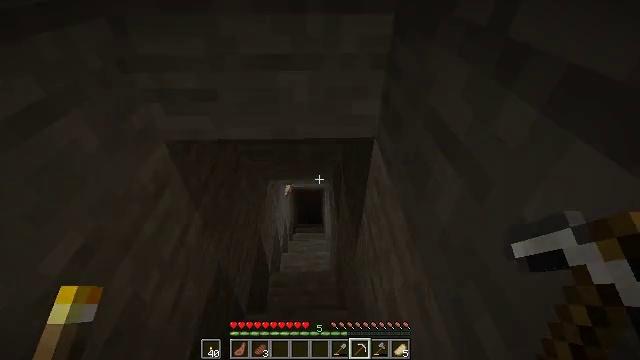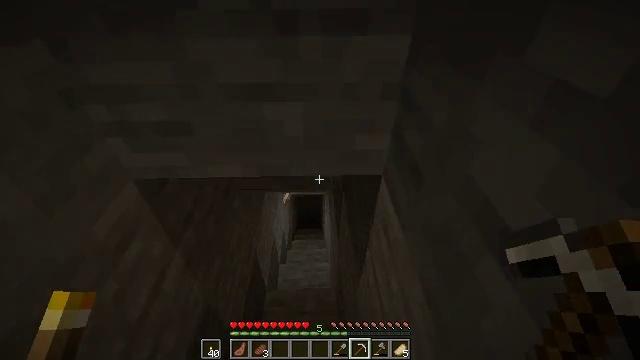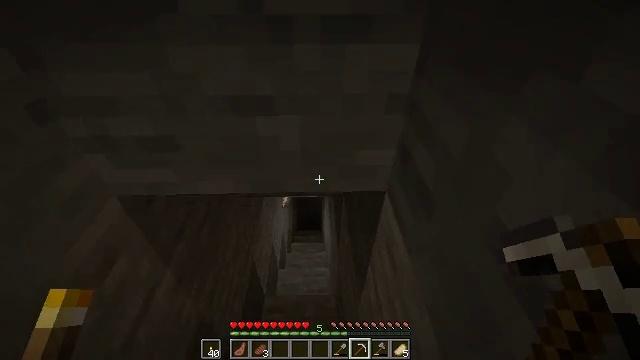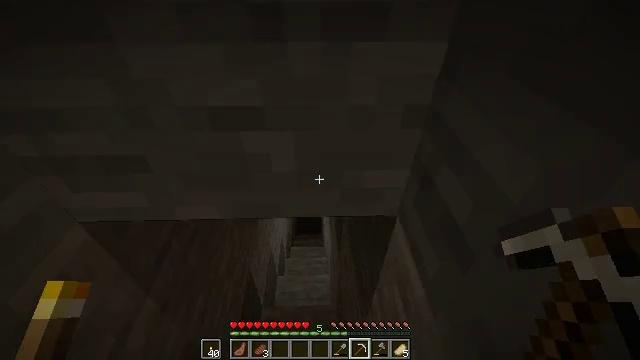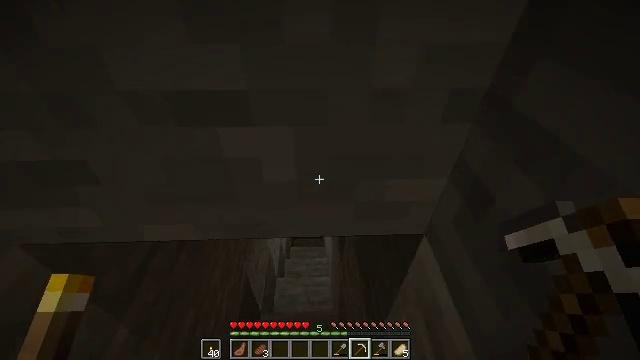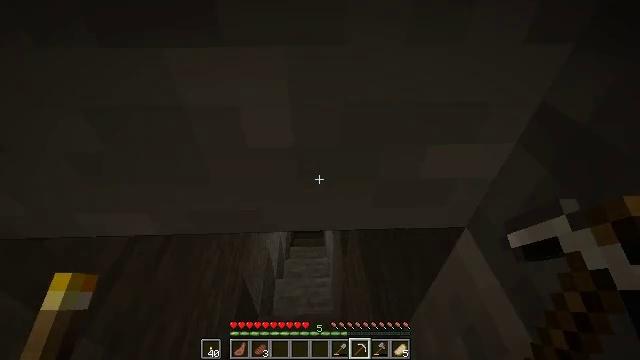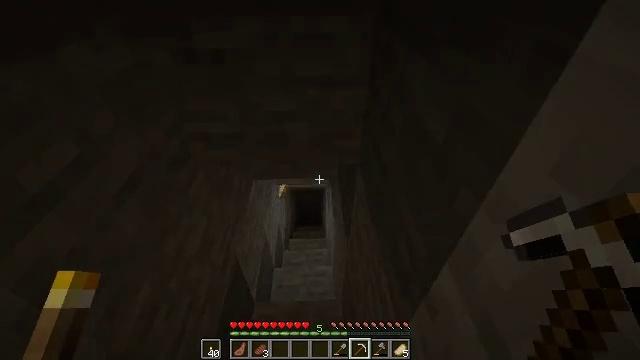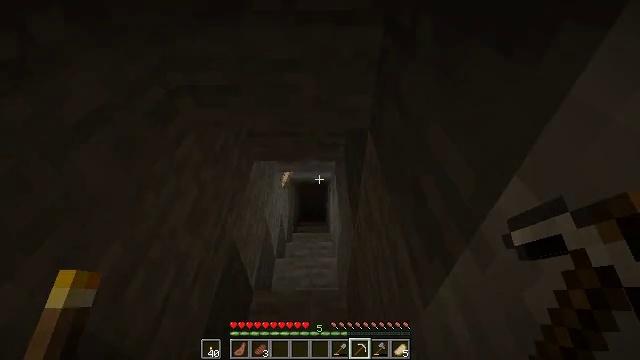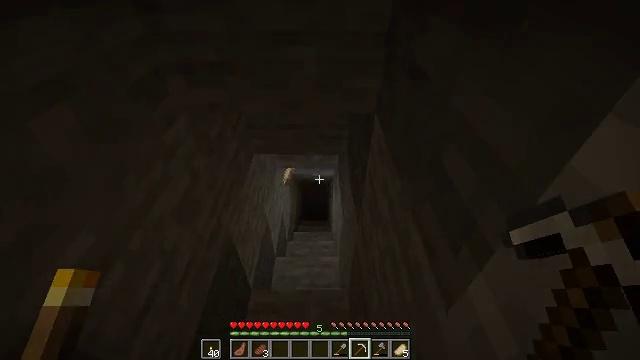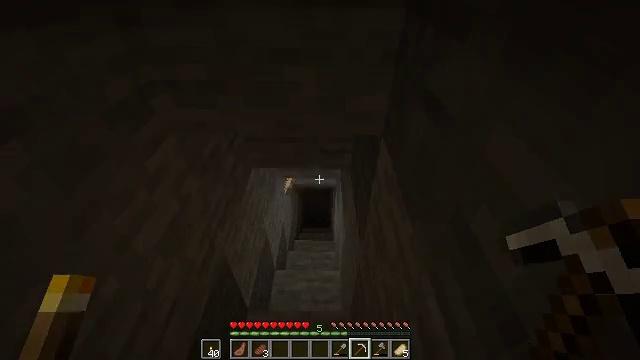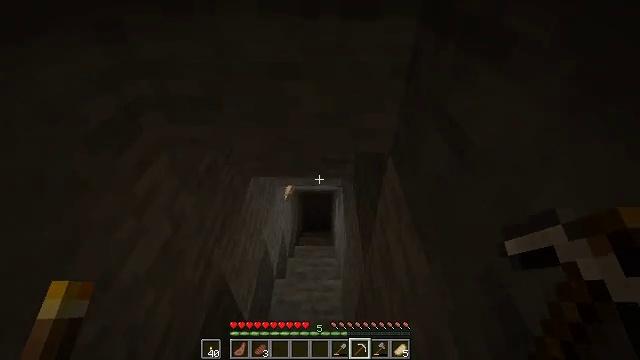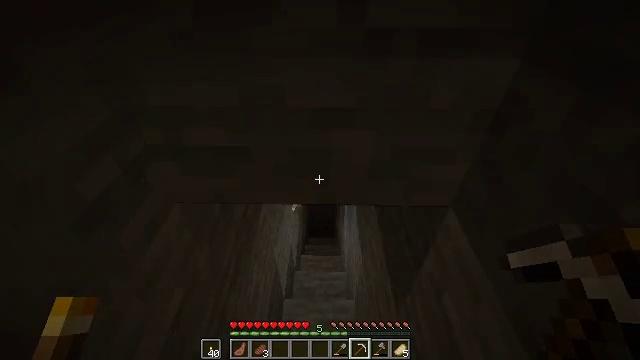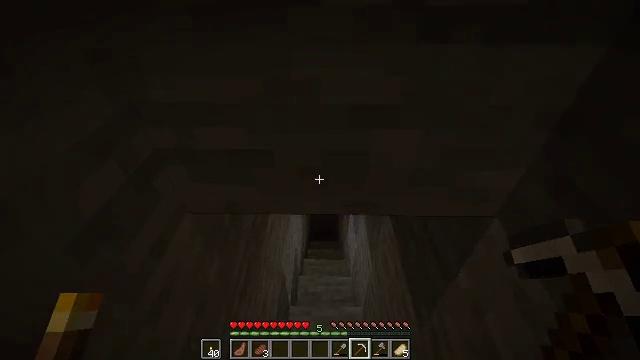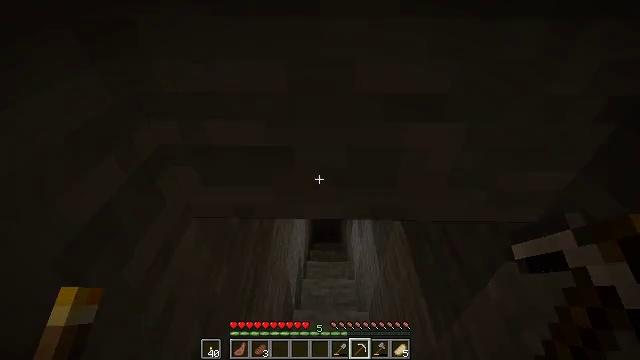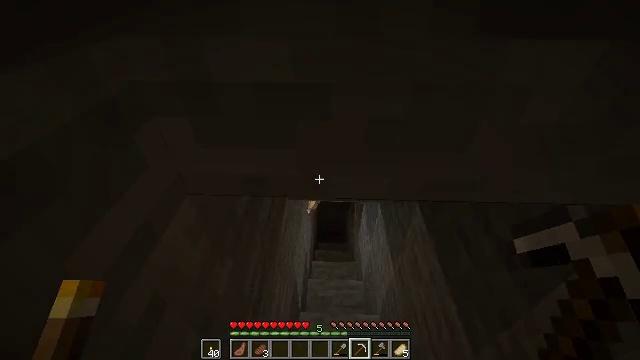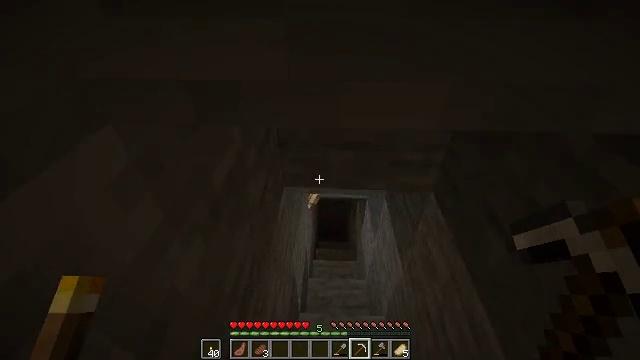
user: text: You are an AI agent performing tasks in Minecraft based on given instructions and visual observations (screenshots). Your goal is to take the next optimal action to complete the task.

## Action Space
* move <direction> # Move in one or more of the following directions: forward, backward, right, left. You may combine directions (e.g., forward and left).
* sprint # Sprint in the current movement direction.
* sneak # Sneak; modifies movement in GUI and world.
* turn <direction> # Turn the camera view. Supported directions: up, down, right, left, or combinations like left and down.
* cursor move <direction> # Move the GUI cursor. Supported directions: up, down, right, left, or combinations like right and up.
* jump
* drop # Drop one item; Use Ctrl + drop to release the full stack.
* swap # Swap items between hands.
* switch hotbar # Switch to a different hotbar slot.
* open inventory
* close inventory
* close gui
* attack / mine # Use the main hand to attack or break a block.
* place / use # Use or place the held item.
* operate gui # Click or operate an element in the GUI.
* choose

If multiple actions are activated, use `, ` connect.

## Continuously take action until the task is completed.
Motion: motion action
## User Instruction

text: Gather stone by using a pickaxe.
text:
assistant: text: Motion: move forward
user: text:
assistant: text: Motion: move forward
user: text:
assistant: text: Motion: move forward
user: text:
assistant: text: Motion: move forward
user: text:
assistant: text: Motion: move forward
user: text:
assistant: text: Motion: move forward
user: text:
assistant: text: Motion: move forward, turn left
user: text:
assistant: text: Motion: move forward
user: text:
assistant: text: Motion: move forward
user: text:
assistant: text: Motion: move forward and move left
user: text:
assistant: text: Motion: move forward and move left
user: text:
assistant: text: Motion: move forward and move left
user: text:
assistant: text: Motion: move forward
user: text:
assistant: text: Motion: move forward, turn left
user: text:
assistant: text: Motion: move forward and move right
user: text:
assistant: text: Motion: move forward and move right
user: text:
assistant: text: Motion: move forward
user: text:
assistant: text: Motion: move forward
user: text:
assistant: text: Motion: move forward
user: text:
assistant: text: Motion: move forward
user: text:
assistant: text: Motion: move forward
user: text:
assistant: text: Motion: move forward
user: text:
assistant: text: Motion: move forward
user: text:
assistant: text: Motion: move forward
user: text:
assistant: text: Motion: move forward
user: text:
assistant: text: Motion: move forward
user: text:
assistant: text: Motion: move forward
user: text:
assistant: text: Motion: move forward, turn left
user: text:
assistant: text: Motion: move forward
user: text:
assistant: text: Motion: move forward